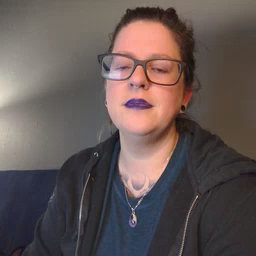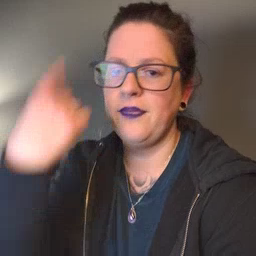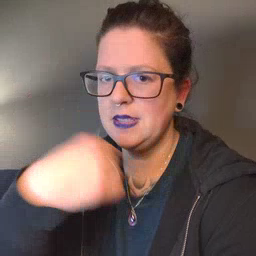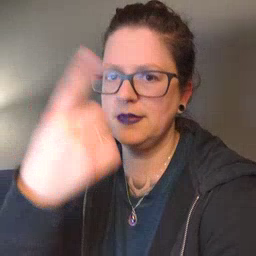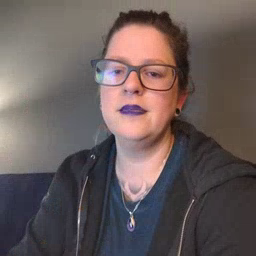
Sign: face